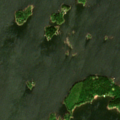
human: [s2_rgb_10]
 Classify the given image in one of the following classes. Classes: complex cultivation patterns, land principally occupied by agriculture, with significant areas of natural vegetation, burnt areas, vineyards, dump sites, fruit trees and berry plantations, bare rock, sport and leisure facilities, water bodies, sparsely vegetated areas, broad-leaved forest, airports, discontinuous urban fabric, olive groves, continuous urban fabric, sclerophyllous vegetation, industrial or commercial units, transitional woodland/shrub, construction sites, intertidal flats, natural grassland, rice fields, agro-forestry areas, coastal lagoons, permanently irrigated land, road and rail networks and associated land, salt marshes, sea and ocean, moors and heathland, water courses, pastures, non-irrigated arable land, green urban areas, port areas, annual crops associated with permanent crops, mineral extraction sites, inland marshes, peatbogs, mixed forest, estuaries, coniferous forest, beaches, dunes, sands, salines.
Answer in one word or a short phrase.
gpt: mixed forest, sea and ocean